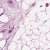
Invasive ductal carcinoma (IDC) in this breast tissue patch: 0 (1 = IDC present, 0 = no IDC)